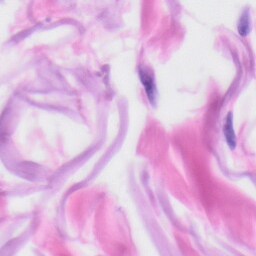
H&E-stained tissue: Skin